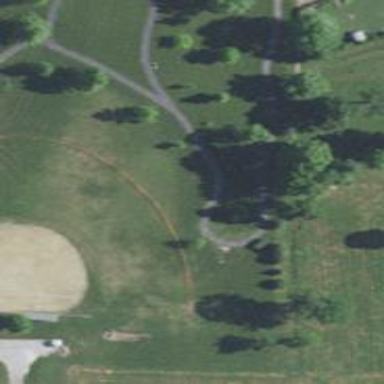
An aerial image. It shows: Softball pitch for leisure sports.